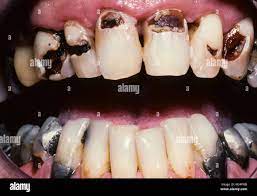
Condition: Caries